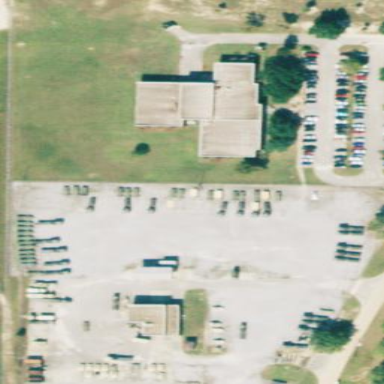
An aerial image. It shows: Military area.